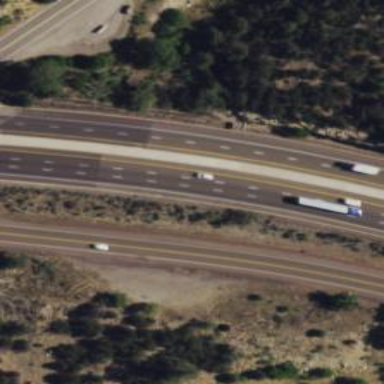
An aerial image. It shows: Asphalt motorway.